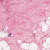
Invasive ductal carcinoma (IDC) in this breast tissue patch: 0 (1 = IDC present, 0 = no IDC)